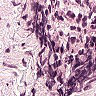
Metastatic tissue present: no